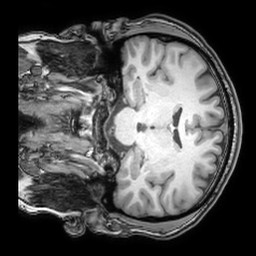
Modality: T1w
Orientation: coronal
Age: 43
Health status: ill
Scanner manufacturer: philips
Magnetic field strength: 3 T
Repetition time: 0.007 s
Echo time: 0.0035 s